Question: I'm developing a GUI where the idea is to add some values to a treeview (as a billing system) and then get the result or sum of all items' prices.

The button "Agregar" (Add in English) get the Entries' data and add them to the treevew; one of them if the amount of money to pay.
Now what I want, and haven't been able to get, is the sum of the values given in the treeview to be shown in the field or entry which is below the treeview when "Generar" (Generate in English) button is pressed.
Next, the code I got:
'''
#!/usr/bin/python
#-*- coding:utf-8 -*-
from Tkinter import*
from ttk import Combobox, Treeview
from tkMessageBox import*
import MySQLdb
from controller import *
import math
class Gastos(Frame):
def __init__(self, parent, controller):
Frame.__init__(self, parent)
#INSTANCIAS
global cc, nombre, pago, ref, cod, desc, valor
#INSTANCIAS DE LOS WIDGETS
global e1, e2, e3, e4, e5, tree, l8
cc = IntVar()
nombre = StringVar()
pago = StringVar()
ref = StringVar()
cod = StringVar()
desc = StringVar()
valor = DoubleVar()
tbancos = ['Bancolombia', "Banco Bogota", "Banco Agrario", "Banco Occidente"]
lupa = PhotoImage(file='img/lupa.png')
tbanktype = ['Corriente','Ahorro']
fpago = ['Efectivo','Transferencia']
resultado = DoubleVar()
#BUSQUEDA = ["Nombre","CC/Nit"]
busqueda = StringVar()
busqueda.trace("w", lambda name, index, mode: buscar())
dato = StringVar()
#WIDGETS
#========================= HEADER ==============================
self.titleL = Label(self, text="GASTOS", font="bold")
self.titleL.pack(pady=20, side=TOP)
#========================== WRAPPER ============================
self.wrapper = Frame (self)
self.wrapper.pack(side=LEFT, fill=Y)
#Esto centro el wrapper
#self.wrapper.pack(side=LEFT, fill=BOTH, expand=True)
#======================== BENEFICIARIO =======================
self.lf1 = LabelFrame(self.wrapper, text="Beneficiario")
self.lf1.pack(fill=X, ipady=5)
self.f0 = Frame(self.lf1)
self.f0.pack(pady=5, fill=X)#-----------------------------------
l1 = Label(self.f0, text='CC/Nit:')
l1.pack(side=LEFT)
e1 = Entry(self.f0, textvariable=cc)
e1.pack(side=LEFT)
b0 = Button(self.f0, text='Buscar:', image=lupa, command=buscarB)
b0.pack(side=LEFT)
l2 = Label(self.f0, text='Nombre:')
l2.pack(side=LEFT)
e2 = Entry(self.f0, textvariable=nombre)
e2.pack(side=LEFT, fill=X, expand=1)
self.f1 = Frame(self.lf1)
self.f1.pack(pady=5, fill=X)#-----------------------------------
l3 = Label(self.f1, text='Forma de Pago:')
l3.pack(side=LEFT)
Cbx = Combobox(self.f1, textvariable=pago, values=fpago, width=15)
Cbx.set('Efectivo')
Cbx.pack(side=LEFT)
l4 = Label(self.f1, text='Ref. Bancaria:')
l4.pack(side=LEFT)
e3 = Entry(self.f1, textvariable=ref)
e3.pack(side=LEFT, fill=X, expand=1)
b1 = Button(self.f1, text='Buscar:', image=lupa)
b1.image=lupa
b1.pack(side=LEFT)
#======================== CONCEPTO ========================
self.lf2 = LabelFrame(self.wrapper, text="Concepto")
self.lf2.pack(fill=X, ipady=5)
self.f2 = Frame(self.lf2)
self.f2.pack(pady=5, fill=X)#-------------------------------
l5 = Label(self.f2, text='Codigo:')
l5.pack(side=LEFT)
e4 = Entry(self.f2, textvariable=cod)
e4.pack(side=LEFT)
b2 = Button(self.f2, text='Buscar:', image=lupa, command=buscarC)
b2.pack(side=LEFT)
self.f3 = Frame(self.lf2)
self.f3.pack(pady=5, fill=X)#-------------------------------
l6 = Label(self.f3, text='Descripcion:')
l6.pack(side=LEFT)
e5 = Entry(self.f3, textvariable=desc, state=DISABLED)
e5.pack(side=LEFT, fill=X, expand=1)
l7 = Label(self.f3, text='Valor:')
l7.pack(side=LEFT)
e6 = Entry(self.f3, width=15, textvariable=valor)
e6.pack(side=LEFT)
b3 = Button(self.f3, text='Agregar:', command=agregar)
b3.pack(side=LEFT)
#-------------------------- TREEVIEW ---------------------------
self.f4 = Frame(self.wrapper)
self.f4.pack(pady=5,fill=X)
tree = Treeview(self.f4, height=4, show="headings", columns=('col1','col2','col3'))
tree.pack(side=LEFT, fill=X, expand=1)
tree.column('col1', width=20, anchor='center')
tree.column('col2', width=200, anchor='center')
tree.column('col3', width=10, anchor='center')
tree.heading('col1', text='Codigo')
tree.heading('col2', text='Concepto')
tree.heading('col3', text='Valor')
scroll = Scrollbar(self.f4,orient=VERTICAL,command=tree.yview)
tree.configure(yscrollcommand=scroll.set)
#--------------------------------------------------------------
self.f5 = Frame(self.wrapper)
self.f5.pack(pady=5,fill=X)#-------------------
#RESULT MUST BE SHOWN HERE
l8 = Label(self.f5, text=resultado, fg="red", bg="white", anchor='e', font="bold, 22", relief= SUNKEN)
l8.pack(fill=X, side=RIGHT, expand=1)
#l8.set("link")
self.fBtn = Frame(self.wrapper)
self.fBtn.pack()#-------------------------------
clean = Button(self.fBtn, text='Cancelar', bg='navy', foreground='white', activebackground='red3', activeforeground='white', command=limpiar)
clean.pack(side=RIGHT)
update = Button(self.fBtn, text='Actualizar', bg='navy', foreground='white', activebackground='red3', activeforeground='white', state=DISABLED)
update.pack(side=RIGHT)
add = Button(self.fBtn, text='Generar', bg='navy', foreground='white', activebackground='red3', activeforeground='white', command=generar)
add.pack(side=RIGHT)
#========================= ASIDE ===========================
self.aside = Frame(self)
self.aside.pack(side=TOP, fill=BOTH)
self.wrap1 = Frame(self.aside)
self.wrap1.pack()
self.viewer = Label(self.wrap1, text="LISTA DE GASTOS")
self.viewer.pack()
scroll = Scrollbar(self.wrap1, orient=VERTICAL)
scroll.pack(side=RIGHT, fill=Y)
lb = Listbox(self.wrap1, yscrollcommand=scroll.set, height=20, width=30)
scroll.config (command=lb.yview)
lb.pack(fill=BOTH)
lb.bind("<Double-Button-1>", callback)
self.wrap2 = Frame(self.aside)
self.wrap2.pack()
load = Button(self.wrap2, text='Cargar lista', bg='navy', foreground='white', activebackground='red3', activeforeground='white', command=cargar_lista)
load.pack(fill=X)
delete = Button(self.wrap2, text='Borrar', bg='navy', foreground='white', activebackground='red3', activeforeground='white', command=borrar)
delete.pack(fill=X)
edit = Button(self.wrap2, text='Modificar', bg='navy', foreground='white', activebackground='red3', activeforeground='white', command=modificar)
edit.pack(fill=X)
buscador = Label(self.wrap2, text="Buscar por Numero:")
buscador.pack()
E = Entry(self.wrap2, textvariable=busqueda, width=24)
E.pack()
E.bind("<KeyRelease>", caps)
def cargar_lista():
try:
connect.commit()
display = "SELECT g_num FROM detalles order by g_num;"
cursor.execute(display)
registros = cursor.fetchall()
lb.delete(0, END)
for item in registros:
#print item
num = item[0]
lb.insert(END, num)
except:
showerror("Mensaje", "Ha ocurrido un error")
# NUEVO / CANCELAR
def limpiar():
tree.delete(*tree.get_children())
pass
def agregar():
v1 = cc.get()
v2 = None
v3 = cod.get()
v4 = desc.get()
v5 = valor.get()
tree.insert('', 0, values=(v3,v4,v5))
#FUNCTION THAT GIVE THE VALUES
def generar():
children = tree.get_children()#OBTIENE LOS iid DE LOS ITEMS
for child in children:
i = tree.item(child, 'values')[2]#OBTIENE LOS VALORES DE LOS ITEMS
print i
def borrar():
pass
def bloquear():
pass
def callback(event):
llenar_campos()
def llenar_campos():
pass
def habilitar():
pass
def modificar():
pass
def actualizar():
pass
def buscar():
pass
def buscarB():
connect.commit()
try:
v = cc.get()
sql = "SELECT b_nombre from beneficiarios WHERE b_cc='%d';" % (v)
cursor.execute(sql)
query = cursor.fetchone()
for n in query:
nombre.set(n)
except TypeError, e:
showerror("Error", e)
except MySQLdb.IntegrityError, e:
showerror("Error", e)
def buscarC():
connect.commit()
try:
v = cod.get()
sql = "SELECT cg_nombre from concepto_gastos WHERE cg_cod='%s';" % (v)
cursor.execute(sql)
query = cursor.fetchone()
for n in query:
desc.set(n)
except TypeError, e:
showerror("Error", e)
except MySQLdb.IntegrityError, e:
showerror("Error", e)
except:
showerror ("Mensaje", "No se encuentra!")
# CONVIERTE LA ENTRADA DE LOS ENTRIES EN MAYUSCULA
def caps(event):
pass
'''
The code is not finished, that's why it has so much info. But next function is what give me the values I need to be sum:
'''
def generar():
children = tree.get_children()#OBTIENE LOS iid DE LOS ITEMS
for child in children:
i = tree.item(child, 'values')[2]#OBTIENE LOS VALORES DE LOS ITEMS
print i
'''
By the way, this file is called by another (home.py) to interact with it.
If anyone could give me a hand this problem, you'll save a life. Thanks for your time, look on this, and anything you could answer. Sorry for my English if it is not good.
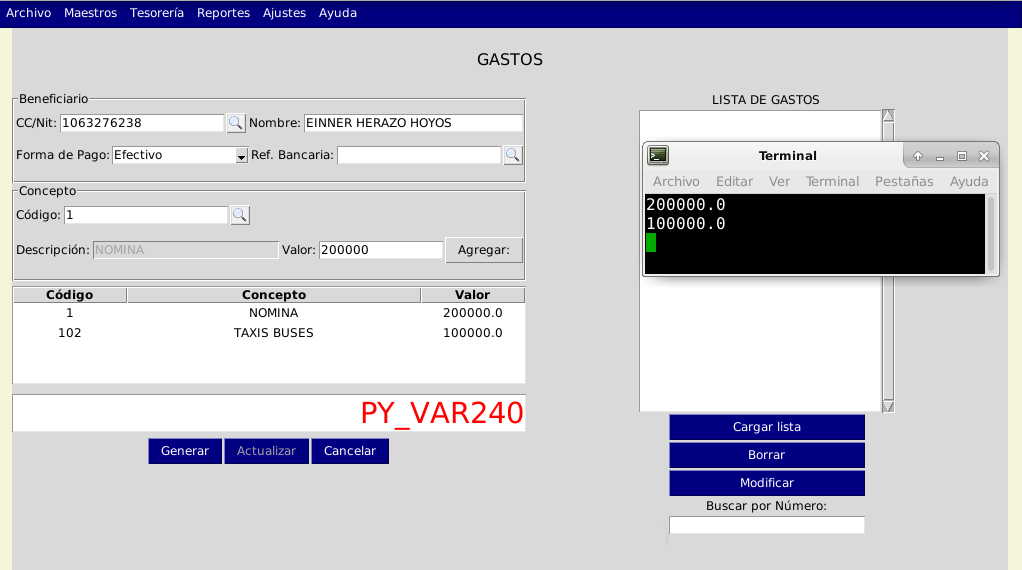
Answer: You have to convert string to float and then you can add to variable ie. 'total'
'''
def generar():
total = 0.0
for child in tree.get_children():
total += float(tree.item(child, 'values')[2])
print total
'''
But you could add value even in 'agregar' to get 'total' with using button
'''
# create global variables
total = 0.0
# or
total_var = DoubleVar()
def agregar():
# inform function to use external/global variable when you use '+='
global total
v1 = cc.get()
v2 = None
v3 = cod.get()
v4 = desc.get()
v5 = valor.get()
total += v5
# or
total_var.set(total_var.get() + v5)
tree.insert('', 0, values=(v3,v4,v5))
'''
Full working example
'''
import Tkinter as tk
import ttk
# --- functions ---
def agregar(v3, v4, v5):
tree.insert('', 0, values=(v3,v4,v5))
def generar():
total = 0.0
for child in tree.get_children():
total += float(tree.item(child, 'values')[2])
print total
result['text'] = 'Total: {}'.format(total)
# --- main ---
root = tk.Tk()
tree = ttk.Treeview(root, height=4, show="headings", columns=('col1','col2','col3'))
tree.pack()
tree.heading('col1', text='Codigo')
tree.heading('col2', text='Concepto')
tree.heading('col3', text='Valor')
add = tk.Button(root, text='Generar', command=generar)
add.pack()
result = tk.Label(root, text='Total: 0')
result.pack()
agregar("1", "AAA", 1.11)
agregar("2", "BBB", 2.22)
agregar("3", "CCC", 3.33)
root.mainloop()
'''